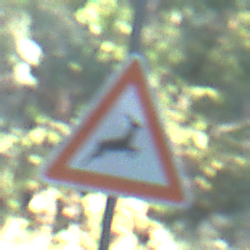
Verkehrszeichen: WildwechselLinks
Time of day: MorningAfternoon
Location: Outdoor (Nature)
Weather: Clear
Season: NotSpecified
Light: Natural